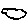
Label: cloud